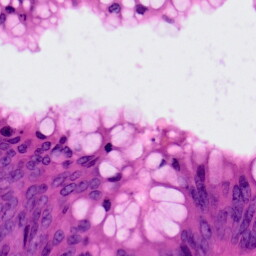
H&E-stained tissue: Colon